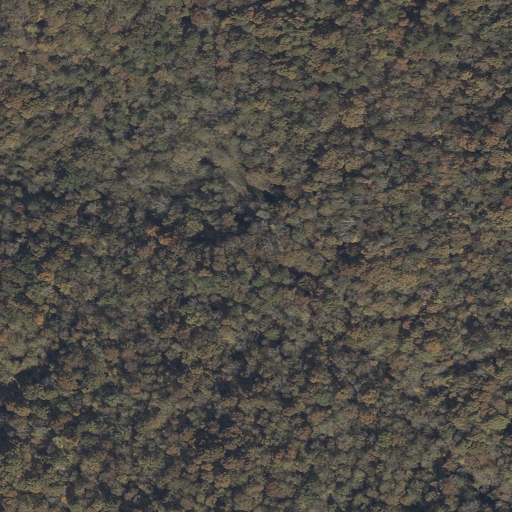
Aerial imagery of valley in Alabama named Peacock Hollow containing deciduous forest and mixed forest